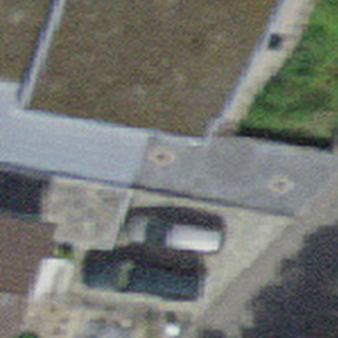
Label: other